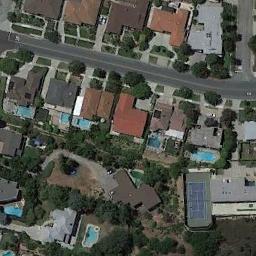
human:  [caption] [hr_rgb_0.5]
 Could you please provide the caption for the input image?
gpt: There is a blue tennis court in this residential area .

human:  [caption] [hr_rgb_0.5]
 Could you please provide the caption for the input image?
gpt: The tennis court is on the grass next to some buildings and trees .

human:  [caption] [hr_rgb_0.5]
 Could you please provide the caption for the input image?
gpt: Many buildings are beside the tennis courts .

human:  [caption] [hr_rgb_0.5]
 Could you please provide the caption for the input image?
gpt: Tennis court behind residential area .

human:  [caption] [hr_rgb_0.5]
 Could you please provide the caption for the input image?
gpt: There are many green trees and buildings around the tennis court .